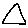
Label: triangle